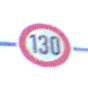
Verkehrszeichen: Geschwindigkeit130
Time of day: SunriseSunset
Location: Outdoor (Suburban)
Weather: PartlyCloudy
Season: NotSpecified
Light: Natural